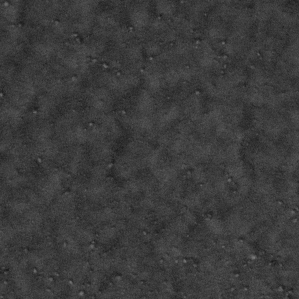
Label: frost